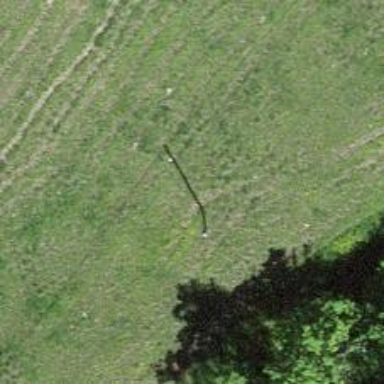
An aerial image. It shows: Power pole.